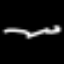
Label: squiggle